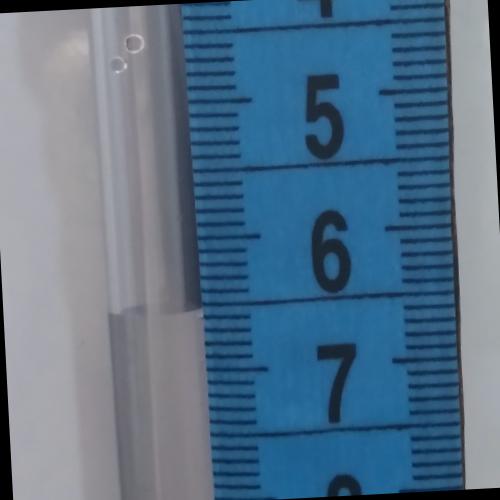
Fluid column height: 6.5 cm